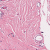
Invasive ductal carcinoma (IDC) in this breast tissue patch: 0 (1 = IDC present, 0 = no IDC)